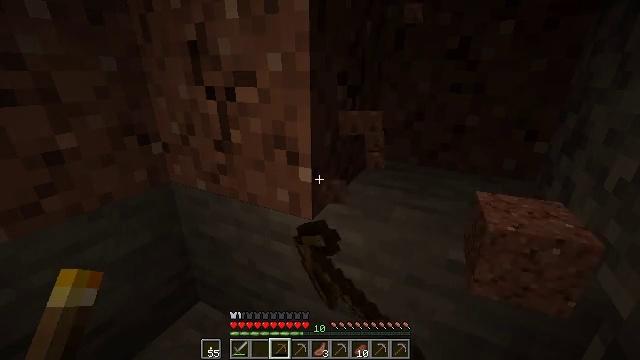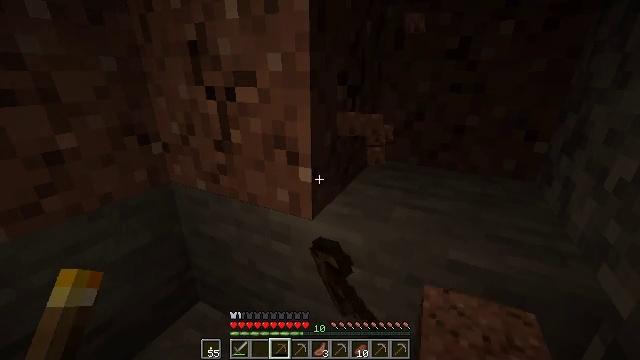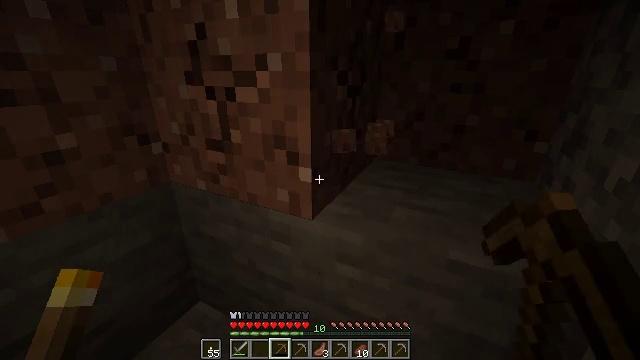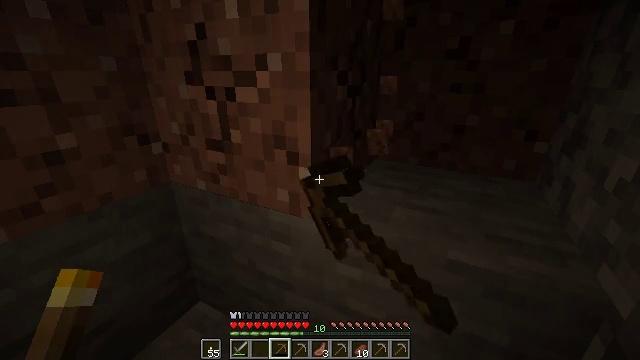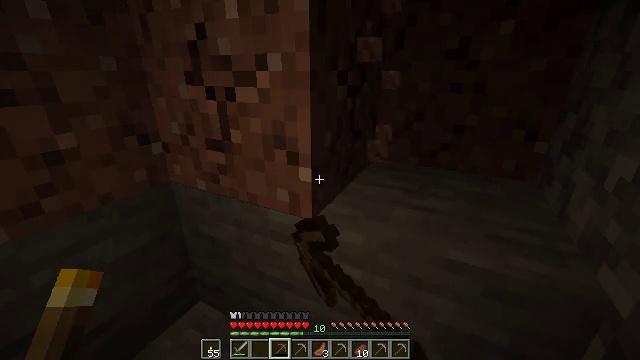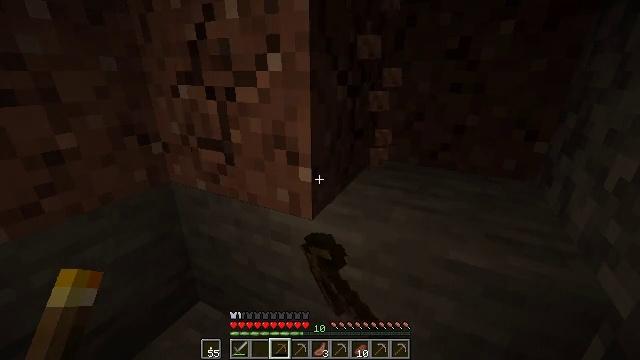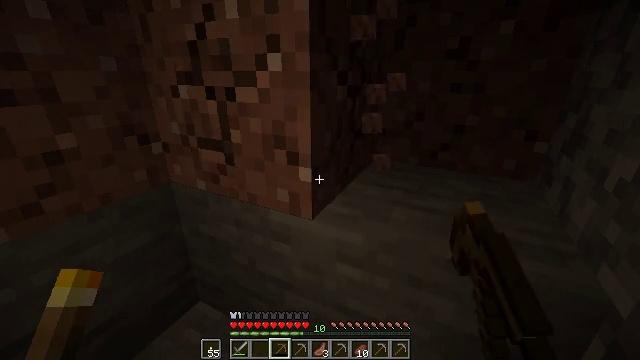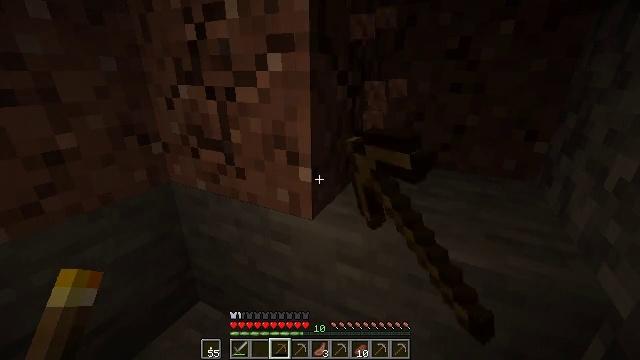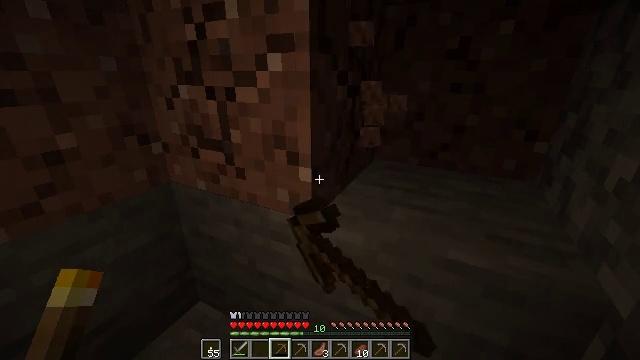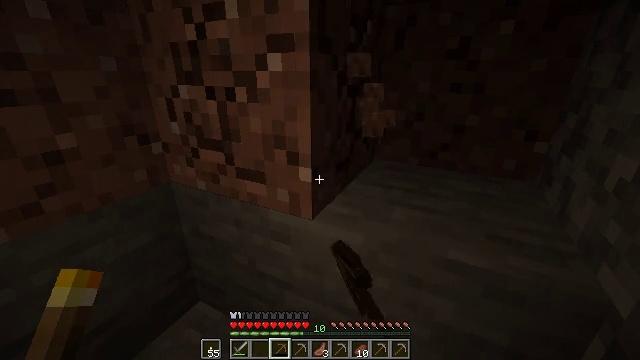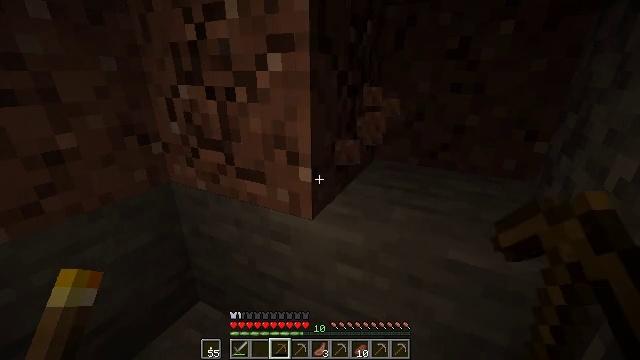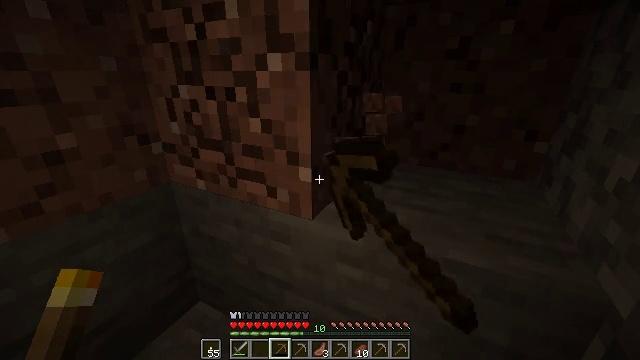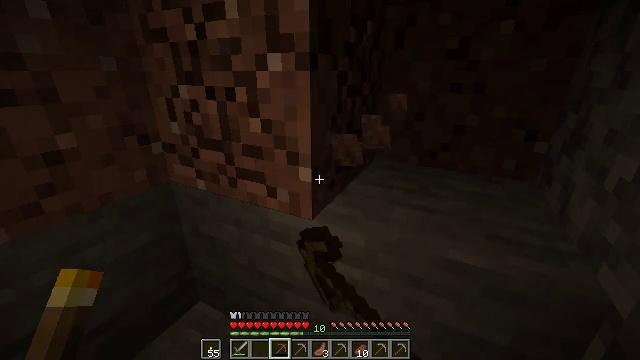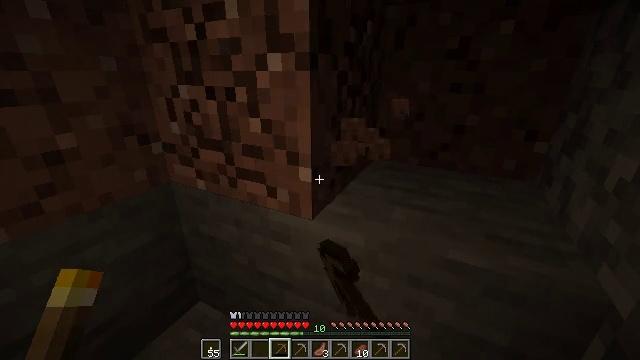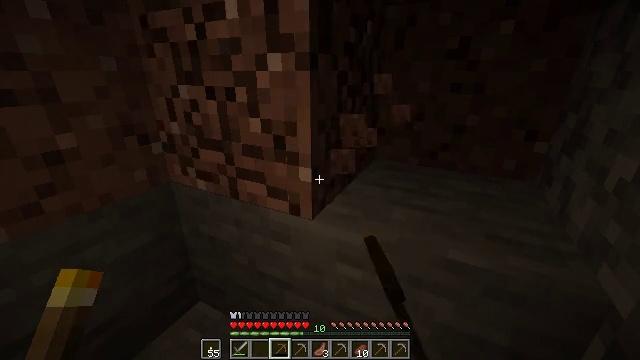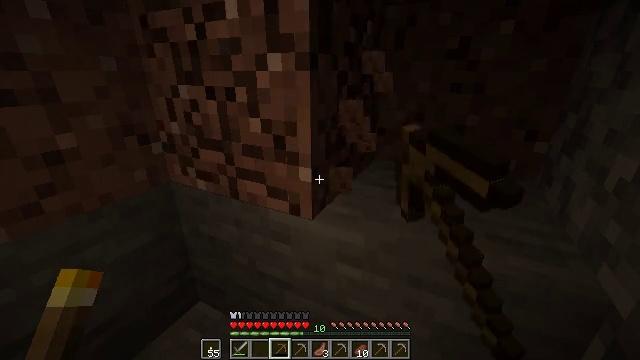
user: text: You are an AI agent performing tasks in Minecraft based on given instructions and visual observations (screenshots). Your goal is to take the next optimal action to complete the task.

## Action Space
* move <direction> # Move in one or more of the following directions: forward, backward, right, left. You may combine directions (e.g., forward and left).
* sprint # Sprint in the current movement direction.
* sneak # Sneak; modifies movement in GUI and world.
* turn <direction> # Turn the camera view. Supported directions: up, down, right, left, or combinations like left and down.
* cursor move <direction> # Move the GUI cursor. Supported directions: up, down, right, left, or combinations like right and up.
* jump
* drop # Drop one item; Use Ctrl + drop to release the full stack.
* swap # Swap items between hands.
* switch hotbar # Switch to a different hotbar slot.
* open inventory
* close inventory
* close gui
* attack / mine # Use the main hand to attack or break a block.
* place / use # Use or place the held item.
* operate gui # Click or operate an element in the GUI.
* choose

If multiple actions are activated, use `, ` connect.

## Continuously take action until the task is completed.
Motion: motion action
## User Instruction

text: Collect granite for building materials.
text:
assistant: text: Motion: attack / mine
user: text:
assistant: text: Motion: attack / mine
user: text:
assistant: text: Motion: attack / mine
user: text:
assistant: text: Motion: attack / mine
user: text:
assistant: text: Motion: attack / mine
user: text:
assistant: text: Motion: attack / mine
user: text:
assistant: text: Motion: attack / mine
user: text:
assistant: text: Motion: attack / mine
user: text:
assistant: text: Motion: attack / mine
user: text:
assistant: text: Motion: attack / mine
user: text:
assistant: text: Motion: attack / mine
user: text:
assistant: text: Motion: attack / mine
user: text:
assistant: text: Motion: attack / mine
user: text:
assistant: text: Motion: attack / mine
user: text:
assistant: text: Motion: attack / mine
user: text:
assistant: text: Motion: attack / mine
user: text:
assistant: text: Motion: attack / mine
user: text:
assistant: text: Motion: attack / mine
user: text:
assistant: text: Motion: attack / mine
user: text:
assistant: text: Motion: attack / mine
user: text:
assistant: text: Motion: attack / mine